Question: I work with <URL> accented text in Python 3.4.
Calling <URL> fails.
Here is the case, where I use the same arguments for <URL>
'''
import re
pattern = r'(?<!\*)(Poplatn[ii]\w+ da[nn]\w+)'
flags = re.I|re.L
compiled = re.compile(pattern, flags)
text = 'Poplatnikem dane z pozemku je vlastnik pozemku'
mark = r'****' # wrap 1st matching group in double stars
print(re.sub(pattern, mark, text, flags))
# outputs: **Poplatnikem dane** z pozemku je vlastnik pozemku
# substitution works
print(compiled.sub(mark, text))
# outputs: Poplatnikem dane z pozemku je vlastnik pozemku
# substitution fails
'''
I believe that the reason is accents, because for a non-accented sentence <URL> work identically.
But it seems to me like a bug, because passing the same arguments returns different results, which should not happen. This topic is complicated by different platforms and locales, so it may not be reproducible on your system. Here is screenshot of my console.

Do you see any fault in my code, or should I report it as a bug?
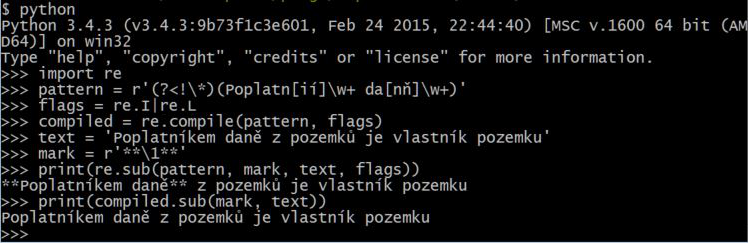
Answer: As <URL>, this is not actually a bug.
However, it is to a bug which you didn't run into, and to you using a flag you probably shouldn't be using, so I'll leave my earlier answer below, even though his is the right answer to your problem.
---
There's a recent-ish change (somewhere between 3.4.1 and 3.4.3, and between 2.7.3 and 2.7.8) that affects this. Before that change, you can't even that pattern without raising an 'OverflowError'.
More importantly, why are you using 're.L'? The 're.L' mechanism does not mean "use the Unicode rules for my locale", it means "use some unspecified non-Unicode rules that only really make sense for Latin-1-derived locales and may not work right on Windows". Or, as <URL> put it:
> Make '\w', '\W', '', '\B', '\s' and '\S' dependent on the current locale. , and it only handles one "culture" at a time anyway; you should use Unicode matching instead, which is the default in Python 3 for Unicode (str) patterns.
See <URL> and the linked python-dev thread for some recent discussion of this.
And if I remove the 're.L' flag, the code now compiles just fine on 3.4.1. (I also get the "right" results on both 3.4.1 and 3.4.3, but that's just a coincidence; I'm now intentionally not passing the screwy flag and screwing it up in the first version, and still accidentally not passing the screwy flag and screwing it up in the second, so they match...)
So, even if this were a bug, there's a good chance it would be closed WONTFIX. The resolution for #22407 was to deprecate 're.L' for non-'bytes' patterns in 3.5 and remove it in 3.6, so I doubt anyone's going to care about fixing bugs with it now. (Not to mention that 're' itself is theoretically going away in favor of <URL>